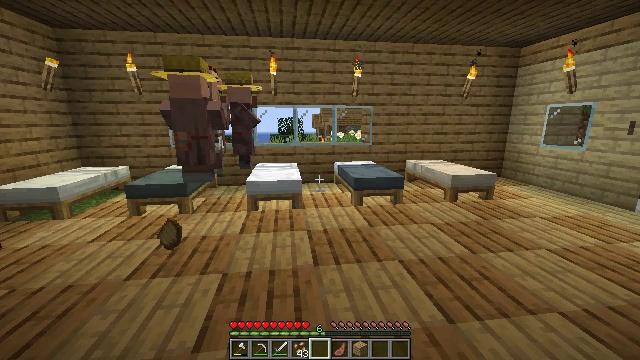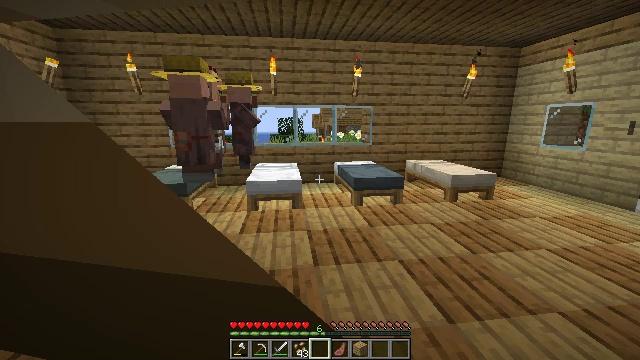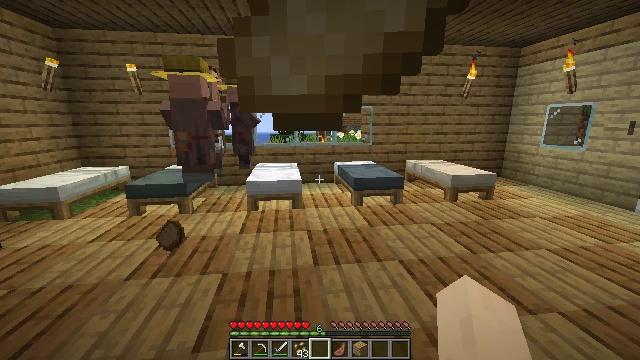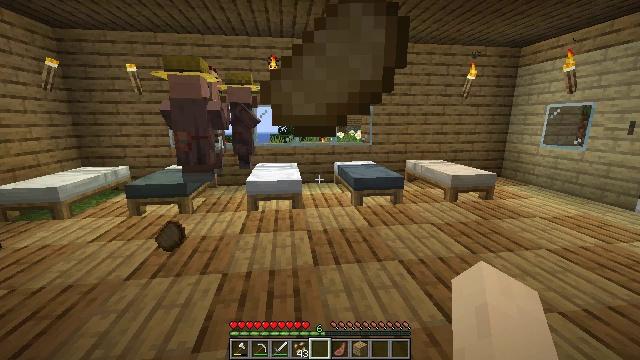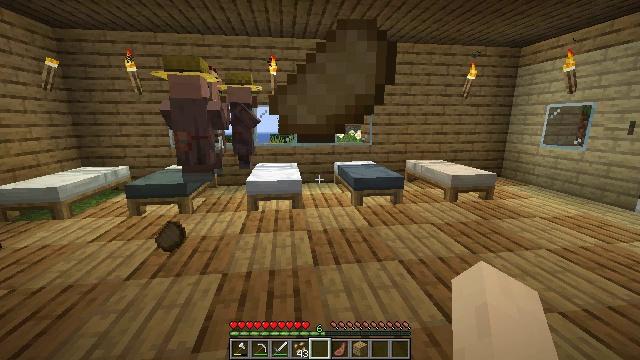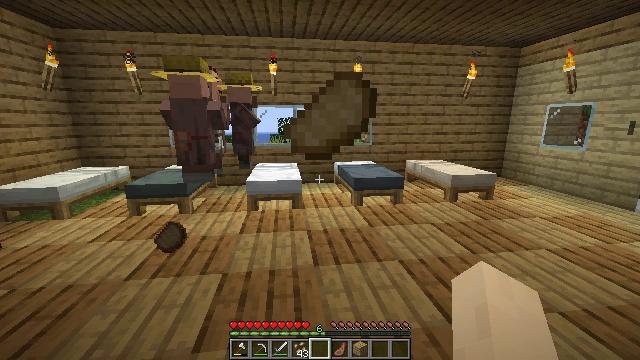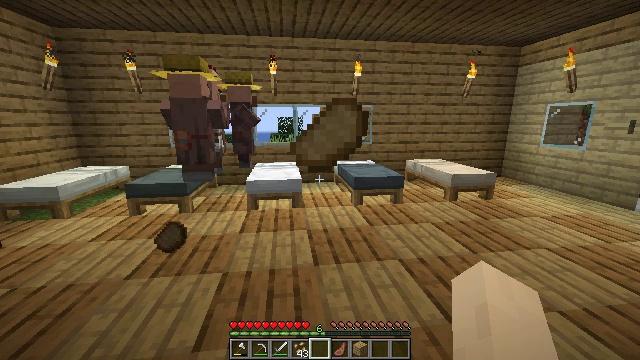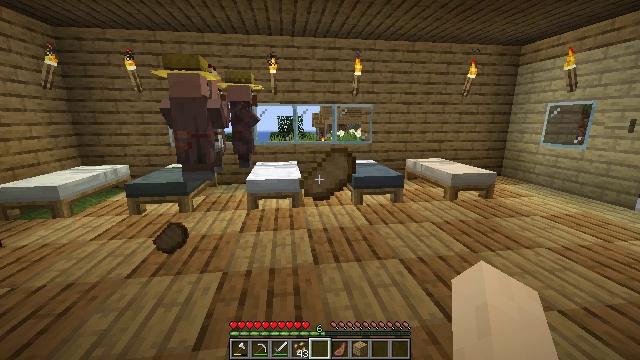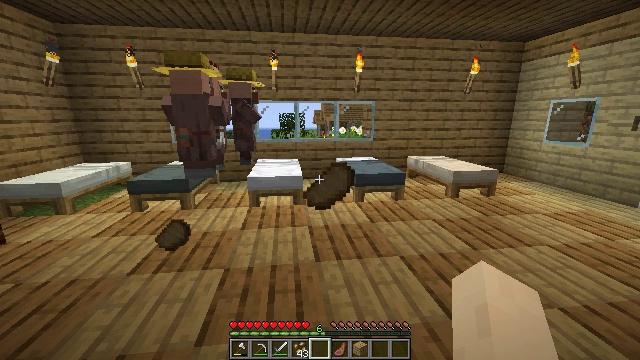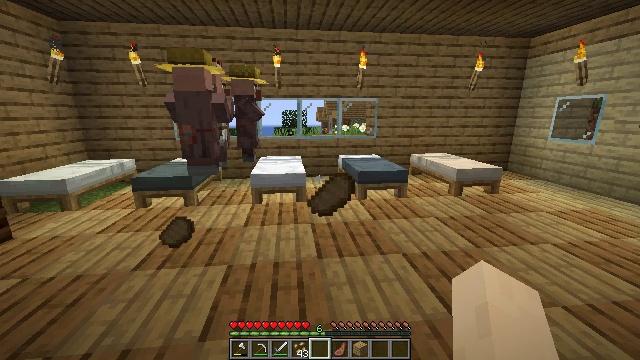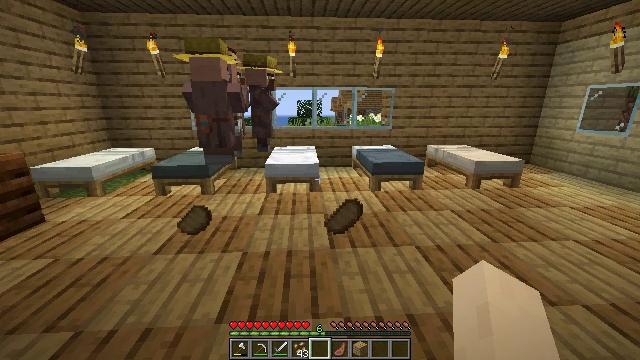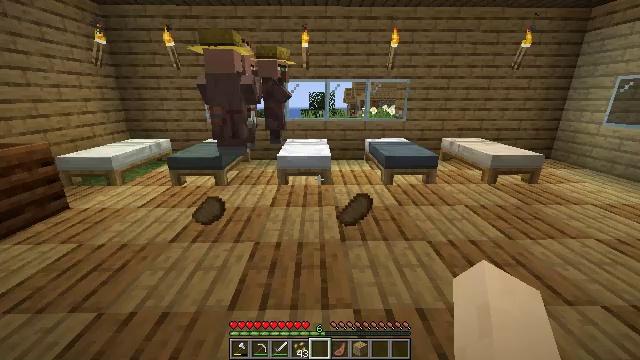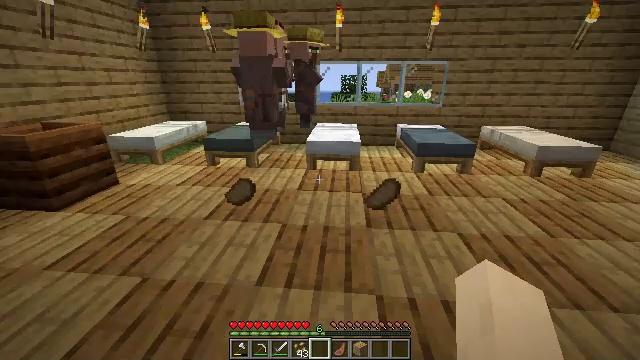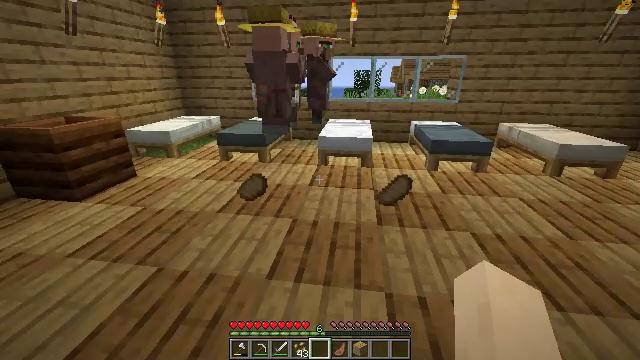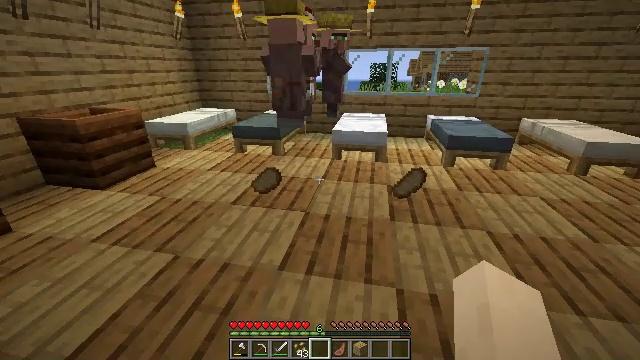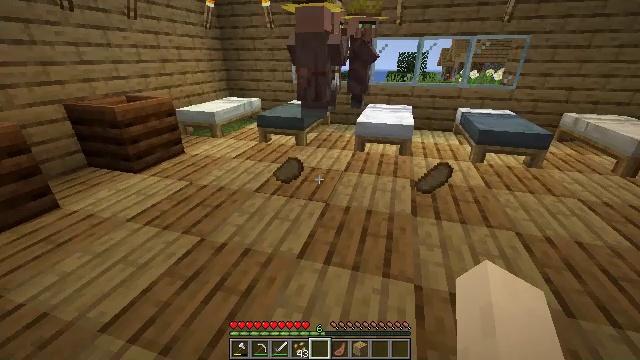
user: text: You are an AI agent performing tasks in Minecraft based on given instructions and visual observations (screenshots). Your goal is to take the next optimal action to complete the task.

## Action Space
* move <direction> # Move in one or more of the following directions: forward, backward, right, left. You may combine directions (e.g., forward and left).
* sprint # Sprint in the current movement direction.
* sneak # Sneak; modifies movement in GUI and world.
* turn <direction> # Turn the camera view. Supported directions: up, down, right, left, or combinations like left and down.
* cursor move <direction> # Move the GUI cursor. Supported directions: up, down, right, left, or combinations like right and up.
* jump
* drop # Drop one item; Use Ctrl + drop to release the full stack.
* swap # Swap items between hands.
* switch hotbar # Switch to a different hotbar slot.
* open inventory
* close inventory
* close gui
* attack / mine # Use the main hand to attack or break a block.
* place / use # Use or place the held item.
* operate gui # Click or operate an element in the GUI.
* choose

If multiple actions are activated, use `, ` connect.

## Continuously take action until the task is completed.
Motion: motion action
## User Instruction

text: Remove a cooked mutton from the inventory.
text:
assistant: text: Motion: no_op
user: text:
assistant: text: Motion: no_op
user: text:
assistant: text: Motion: no_op
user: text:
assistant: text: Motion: no_op
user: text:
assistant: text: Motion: no_op
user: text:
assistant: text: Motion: no_op
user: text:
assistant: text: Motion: no_op
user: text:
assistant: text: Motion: no_op
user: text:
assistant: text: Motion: no_op
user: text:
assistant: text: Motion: turn left and down
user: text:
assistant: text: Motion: turn left and down
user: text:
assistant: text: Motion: turn left and down
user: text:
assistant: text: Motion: turn left
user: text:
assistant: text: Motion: turn left and down
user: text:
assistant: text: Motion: turn left and down
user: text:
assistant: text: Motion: turn left and down
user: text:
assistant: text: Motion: turn left
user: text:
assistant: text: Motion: turn left
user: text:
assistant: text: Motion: no_op
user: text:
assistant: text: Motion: no_op
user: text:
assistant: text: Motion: no_op
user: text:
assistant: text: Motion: no_op
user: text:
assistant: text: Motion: no_op
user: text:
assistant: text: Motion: no_op
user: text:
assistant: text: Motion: no_op
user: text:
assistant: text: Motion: no_op
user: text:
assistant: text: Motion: no_op
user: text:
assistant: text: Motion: no_op
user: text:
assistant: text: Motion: no_op
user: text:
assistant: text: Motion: no_op